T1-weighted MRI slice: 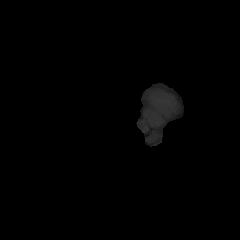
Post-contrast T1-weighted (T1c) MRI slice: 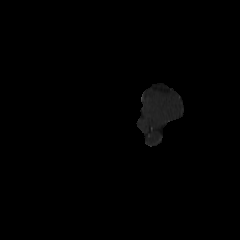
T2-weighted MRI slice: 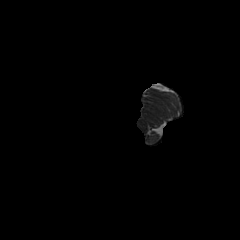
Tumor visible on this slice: no